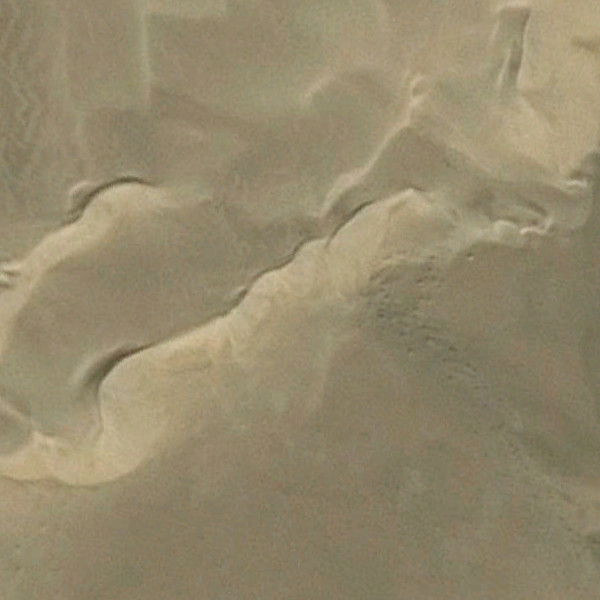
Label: Desert